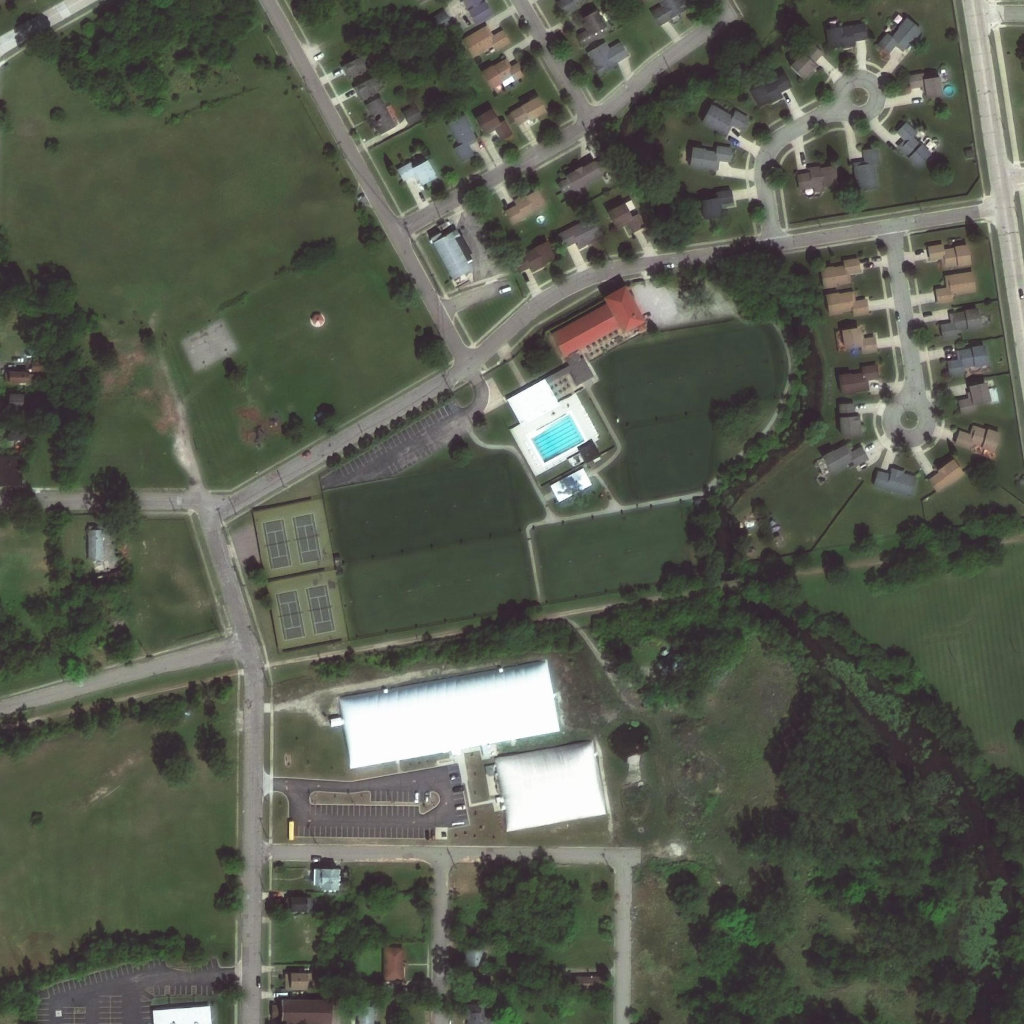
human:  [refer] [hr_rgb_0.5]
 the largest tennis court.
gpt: <box>[[25, 49, 33, 62, 0]]</box>